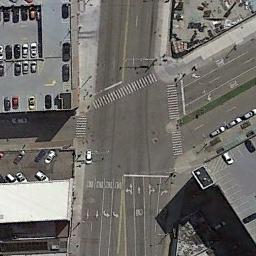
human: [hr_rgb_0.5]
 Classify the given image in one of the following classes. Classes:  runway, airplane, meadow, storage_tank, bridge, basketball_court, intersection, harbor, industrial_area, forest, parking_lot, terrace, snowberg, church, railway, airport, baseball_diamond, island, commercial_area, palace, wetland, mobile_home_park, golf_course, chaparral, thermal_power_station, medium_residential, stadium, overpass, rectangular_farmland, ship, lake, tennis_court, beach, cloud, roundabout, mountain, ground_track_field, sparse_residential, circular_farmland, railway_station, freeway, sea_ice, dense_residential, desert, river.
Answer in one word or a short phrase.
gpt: intersection